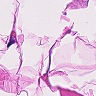
Metastatic tissue present: no